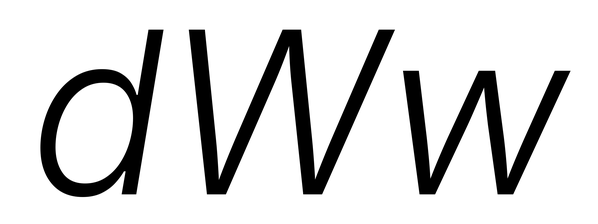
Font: Inter-Italic_Light_Italic